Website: lowes
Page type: review-order
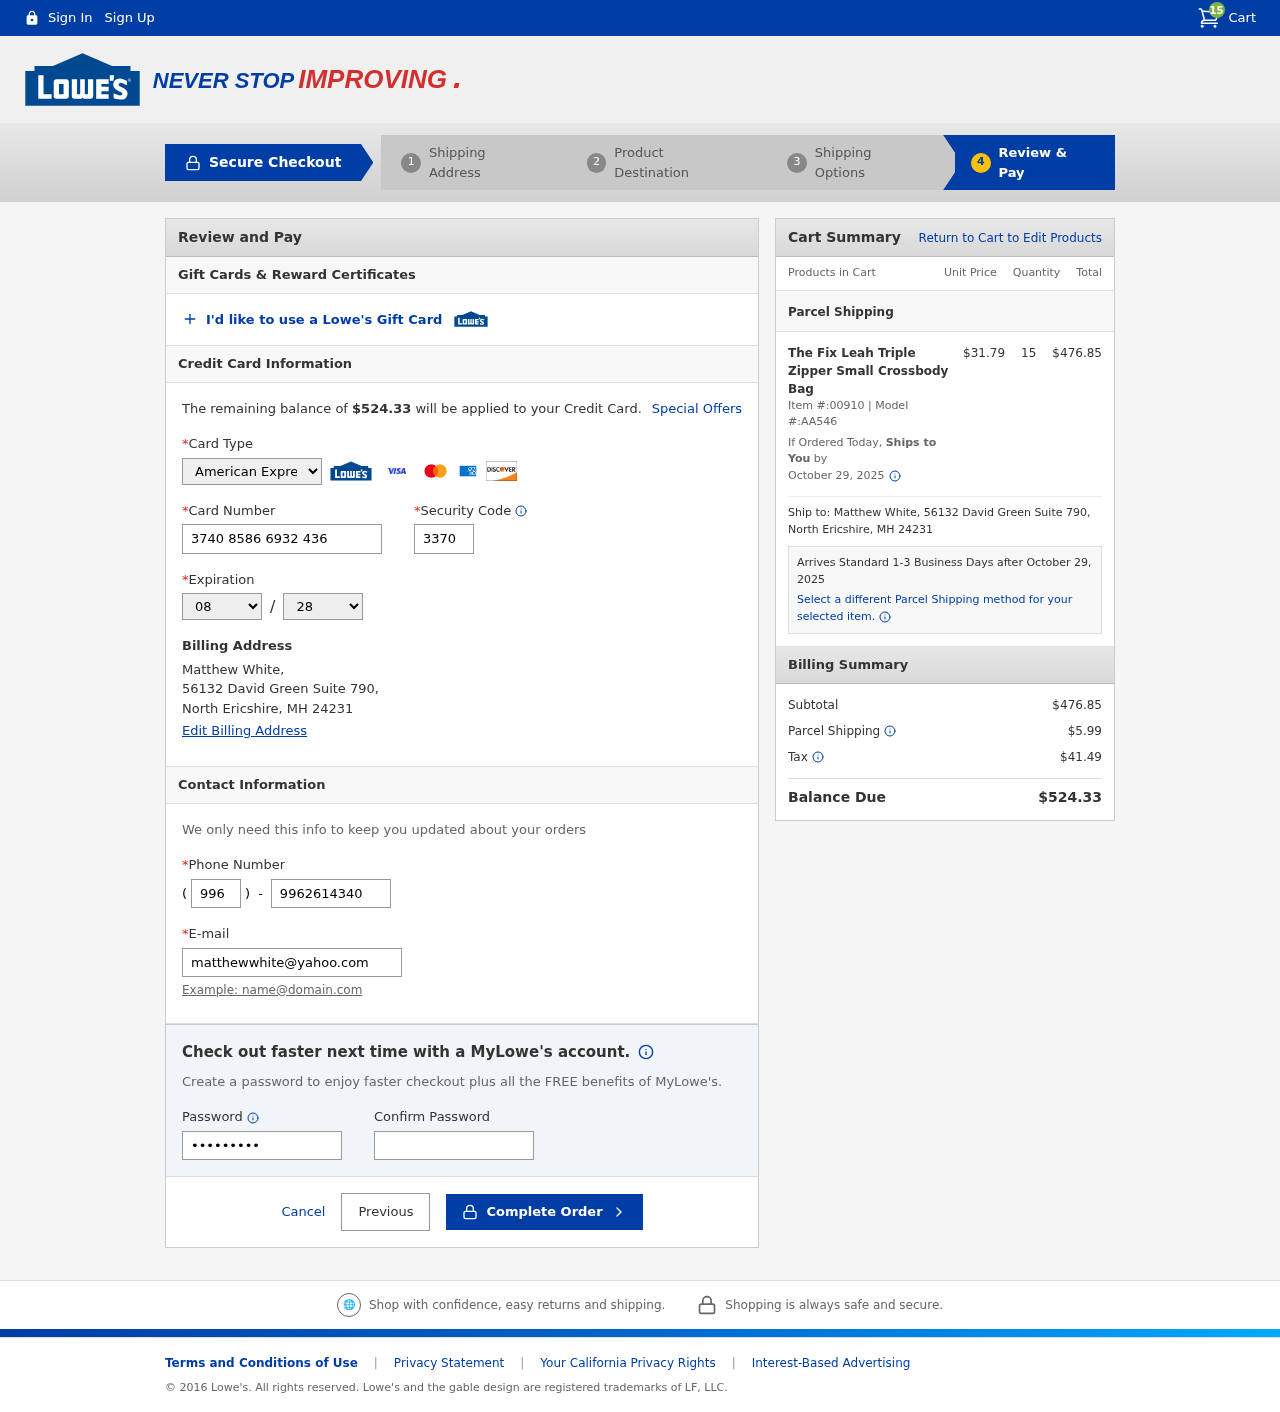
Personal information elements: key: PII_CARD_CVV
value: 3370
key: PII_CARD_EXPIRY_MONTH
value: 08
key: PII_CARD_EXPIRY_YEAR
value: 28
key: PII_CARD_NUMBER
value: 3740 8586 6932 436
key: PII_CARD_TYPE
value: American Express
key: PII_CITY
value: North Ericshire
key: PII_EMAIL
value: matthewwhite@yahoo.com
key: PII_FULLNAME
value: Matthew White,
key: PII_PHONE
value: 9962614340
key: PII_PHONE_AREA
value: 996
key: PII_POSTCODE
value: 24231
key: PII_STATE_ABBR
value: MH
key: PII_STREET
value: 56132 David Green Suite 790
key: PII_STREET
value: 56132 David Green Suite 790,
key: PII_FULLNAME2
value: Matthew White
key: PII_STATE
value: MH
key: PII_POSTCODE_FULL
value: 24231
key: PII_CITY_STATE
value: North Ericshire, MH
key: PII_CITY_STATE_ZIP
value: North Ericshire, MH 24231
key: PII_POSTCODE_NUMERIC
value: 24231
Product elements: key: PRODUCT1_NAME
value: The Fix Leah Triple Zipper Small Crossbody Bag
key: PRODUCT1_PRICE
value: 31.79
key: PRODUCT1_QUANTITY
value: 15
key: PRODUCT1_ITEM_NUMBER
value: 00910
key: PRODUCT1_MODEL_NUMBER
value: AA546
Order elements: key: ORDER_NUM_ITEMS
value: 15
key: ORDER_TOTAL
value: $524.33
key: ORDER_SHIPPING_DATE
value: October 29, 2025
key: ORDER_SUBTOTAL
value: $476.85
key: ORDER_SHIPPING_DATE2
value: October 29, 2025
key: ORDER_SUBTOTAL2
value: $476.85
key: ORDER_SHIPPING_COST
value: $5.99
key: ORDER_TAX
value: $41.49